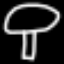
Label: mushroom